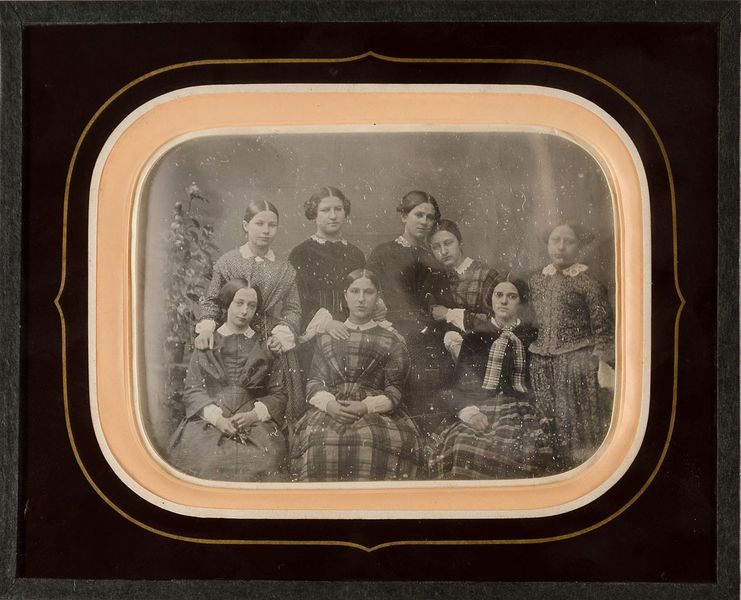
Titel: Acht junge Frauen aus dem Kursus von Wilhelmine Burmester , v.l.n.r. (stehend): Marie Horn, Adele Hirsch (verh. Zurhelle), Marie Hallier (verh. m. Prof. Junghans), Emma de Jough, Harriet Carr (verh. Naglon), (sitzend): Alice Lüders (verh. Lüders), Clarita Oppenheimer (verh. Schlesinger) und Amalie Wagner
Standort: Hamburg
Institution: Museum für Kunst und Gewerbe Hamburg
Schlagwörter: frau, gruppenportrait, portrait, figur, foto, fotografie, photographie, photo, lichtbild, daguerreotypie, bildwerke, angewandte und bildende kunst, hessische systematik, porträt, mädchen, porträtfotografie, porträtphotographie, hüftbild, gruppenporträt